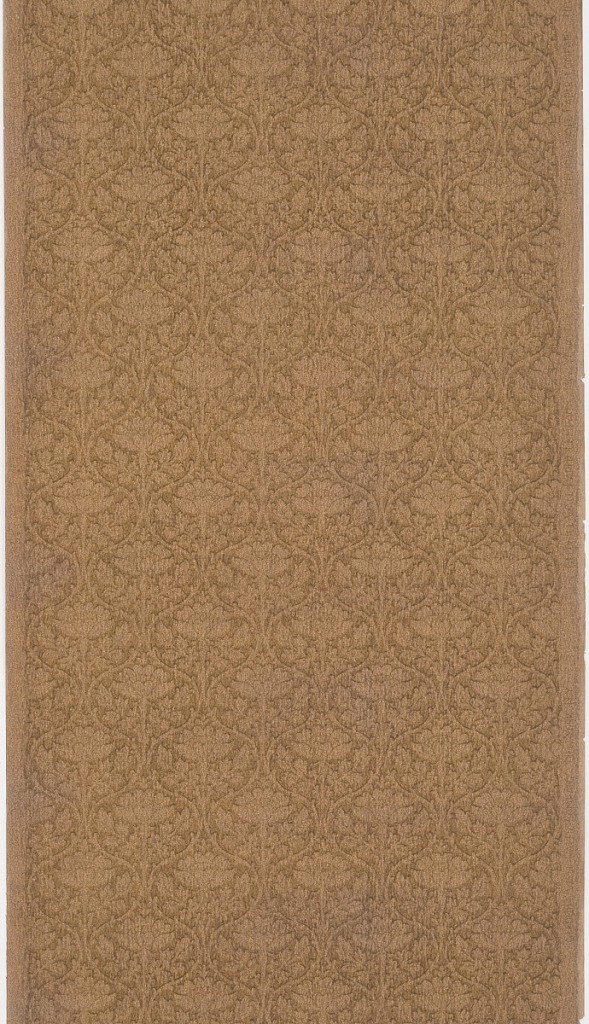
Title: Sidewall
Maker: Gledhill Wall Paper Co., New York, New York, founded 1900
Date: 1905–1915
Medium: Machine-printed paper
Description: Scrolled treillage containing lotus flowers in shades of brown.